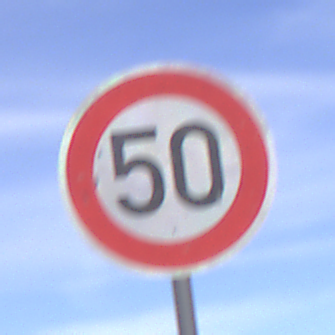
Verkehrszeichen: Geschwindigkeit50
Umgebung: Outdoor, Nature
Tageszeit: MorningAfternoon
Wetter: PartlyCloudy
Licht: Natural
Jahreszeit: NotSpecified
Kontrast: HighContrast